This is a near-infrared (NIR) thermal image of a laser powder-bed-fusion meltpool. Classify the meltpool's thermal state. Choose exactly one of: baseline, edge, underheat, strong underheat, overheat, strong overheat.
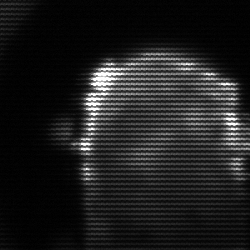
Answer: baseline